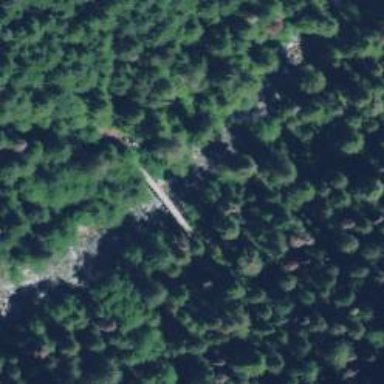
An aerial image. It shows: Path that includes beam bridge.